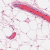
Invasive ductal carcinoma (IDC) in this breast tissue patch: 0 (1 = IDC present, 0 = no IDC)